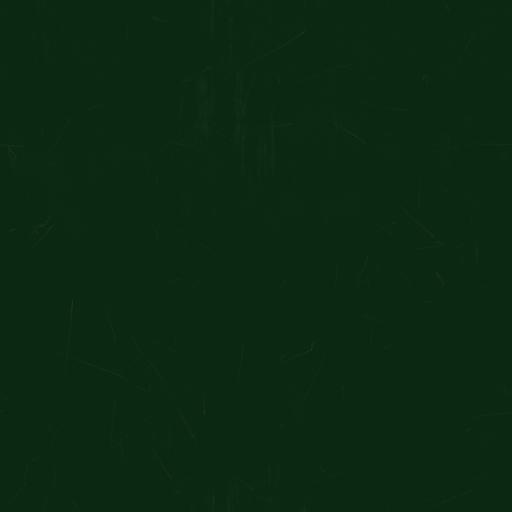
Tags: dark green plastic smooth